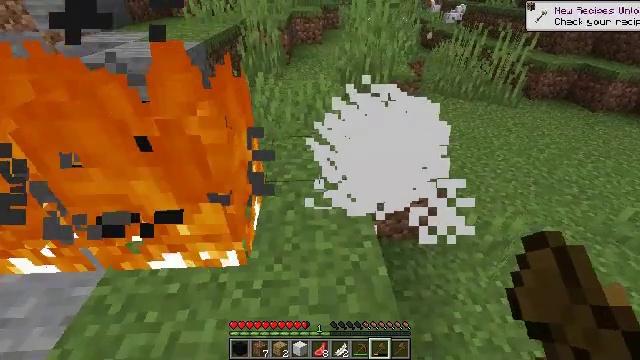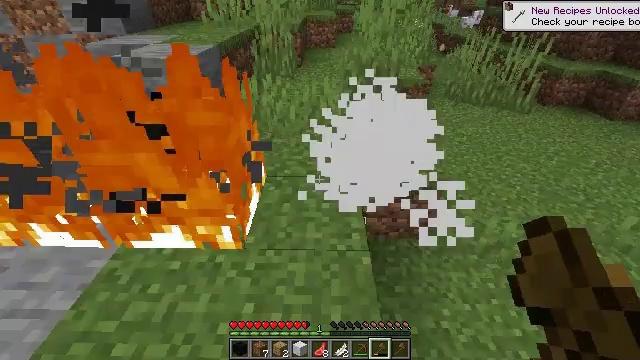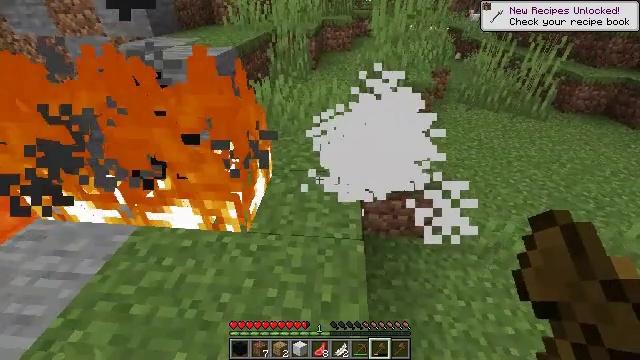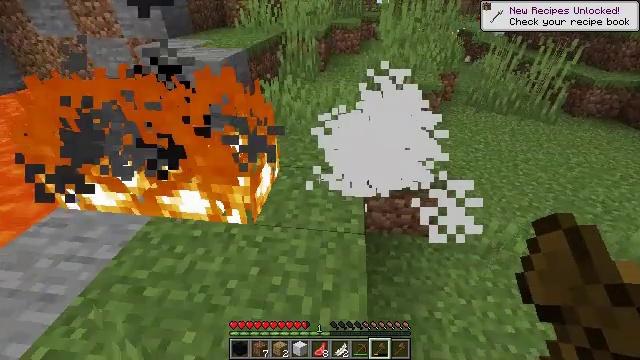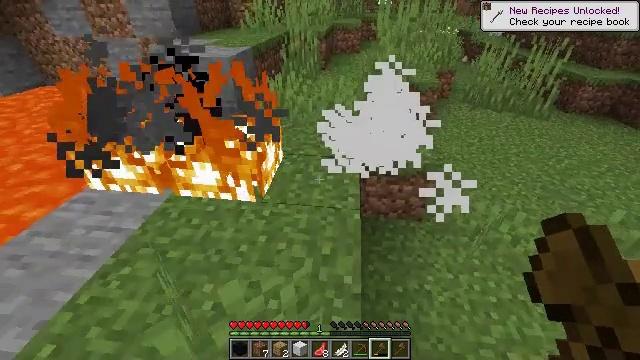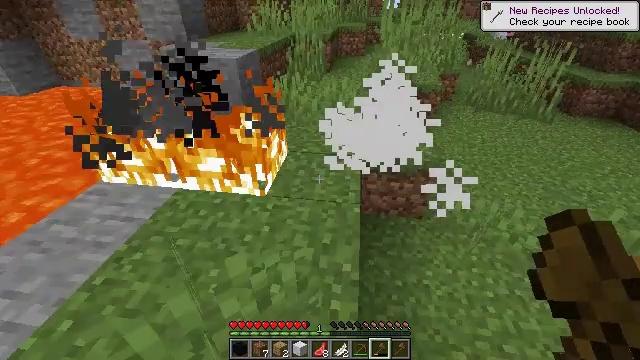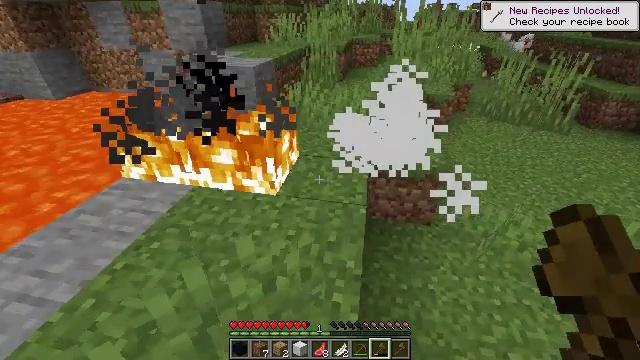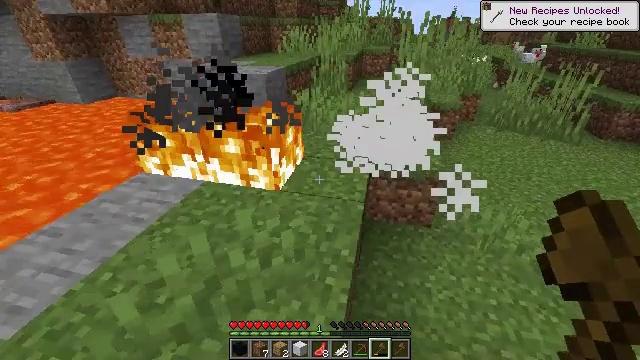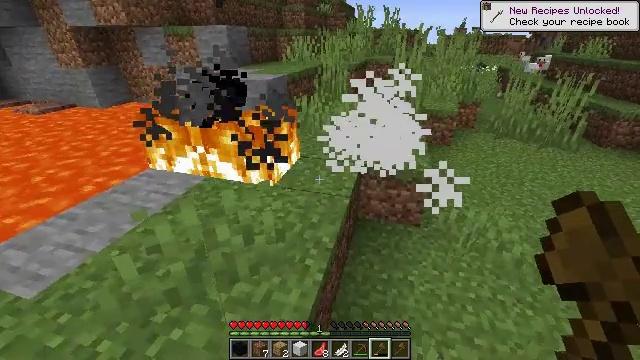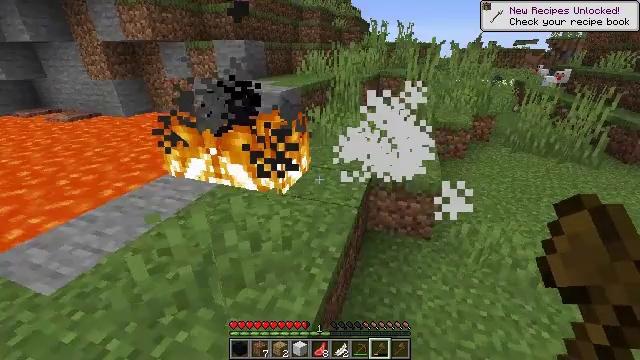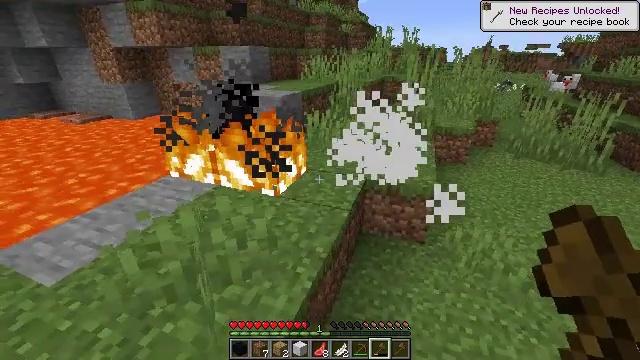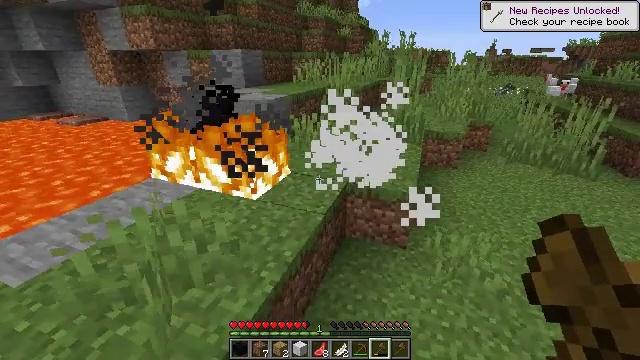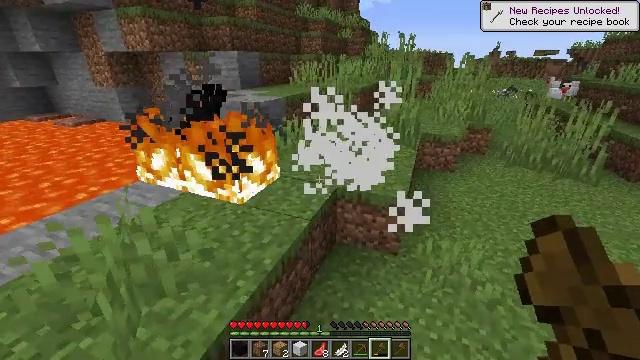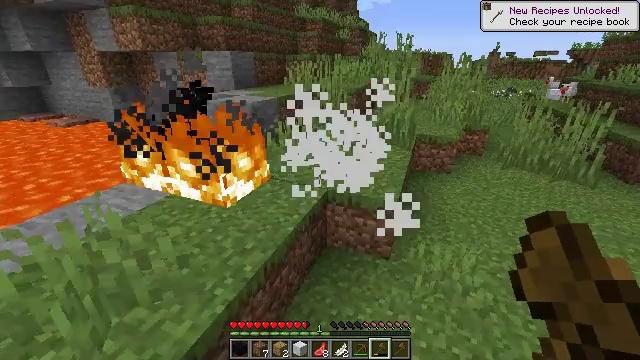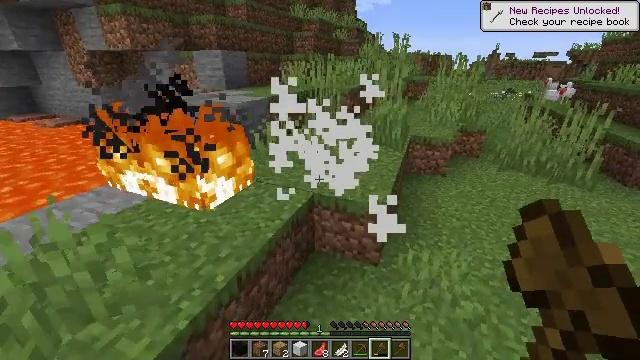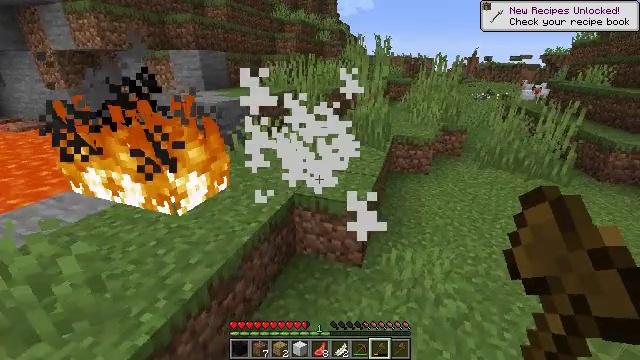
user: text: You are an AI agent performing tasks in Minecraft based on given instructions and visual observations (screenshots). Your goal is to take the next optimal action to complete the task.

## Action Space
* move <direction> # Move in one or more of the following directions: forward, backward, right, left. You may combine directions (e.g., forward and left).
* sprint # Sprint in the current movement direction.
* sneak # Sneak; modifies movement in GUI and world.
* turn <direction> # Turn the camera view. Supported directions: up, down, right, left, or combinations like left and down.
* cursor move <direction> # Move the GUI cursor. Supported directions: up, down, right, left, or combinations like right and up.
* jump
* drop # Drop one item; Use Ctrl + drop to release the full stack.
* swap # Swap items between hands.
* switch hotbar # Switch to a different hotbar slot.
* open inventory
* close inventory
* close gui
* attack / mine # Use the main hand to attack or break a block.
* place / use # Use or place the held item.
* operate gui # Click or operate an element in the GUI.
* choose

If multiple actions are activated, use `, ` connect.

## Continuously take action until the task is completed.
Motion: motion action
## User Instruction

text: Kill mobs.
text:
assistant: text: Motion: move back and move right, turn left
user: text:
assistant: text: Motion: move back, turn left
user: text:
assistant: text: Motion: move back, turn left
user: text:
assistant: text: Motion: move back
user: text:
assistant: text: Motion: move back and move right, turn left
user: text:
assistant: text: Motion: move back and move right, turn left and up
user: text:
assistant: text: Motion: move back and move right, turn left and up
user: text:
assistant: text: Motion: move back and move right, turn left and up
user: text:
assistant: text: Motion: move right, turn left and up
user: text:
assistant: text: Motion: move right, turn left
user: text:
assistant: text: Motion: move forward and move right
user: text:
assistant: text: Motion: move forward and move right
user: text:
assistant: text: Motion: move forward and move right
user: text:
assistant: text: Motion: move forward and move right
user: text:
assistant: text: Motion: move forward and move right, sprint, turn right
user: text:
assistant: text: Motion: move forward and move right, sprint, turn right
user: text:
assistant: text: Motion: move forward, sprint, turn right
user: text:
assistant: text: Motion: move forward, sprint, turn right
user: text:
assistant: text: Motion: move forward, sprint, turn right
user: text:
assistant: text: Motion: move forward, sprint, turn right
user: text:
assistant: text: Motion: move forward, sprint
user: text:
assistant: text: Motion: move forward, sprint
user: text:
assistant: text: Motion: move forward, sprint
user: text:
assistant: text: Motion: move forward, sprint
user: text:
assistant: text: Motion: move forward, sprint
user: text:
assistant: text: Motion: move forward, sprint, turn right and up
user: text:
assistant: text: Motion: move forward, sprint, turn left and up
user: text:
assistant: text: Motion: move forward, sprint, turn left and up
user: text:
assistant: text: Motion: move forward, sprint, turn left and up
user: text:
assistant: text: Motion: move forward, sprint, turn left and up